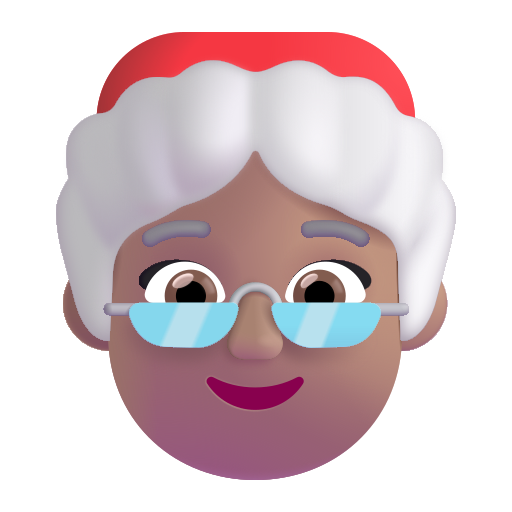
mrs claus color